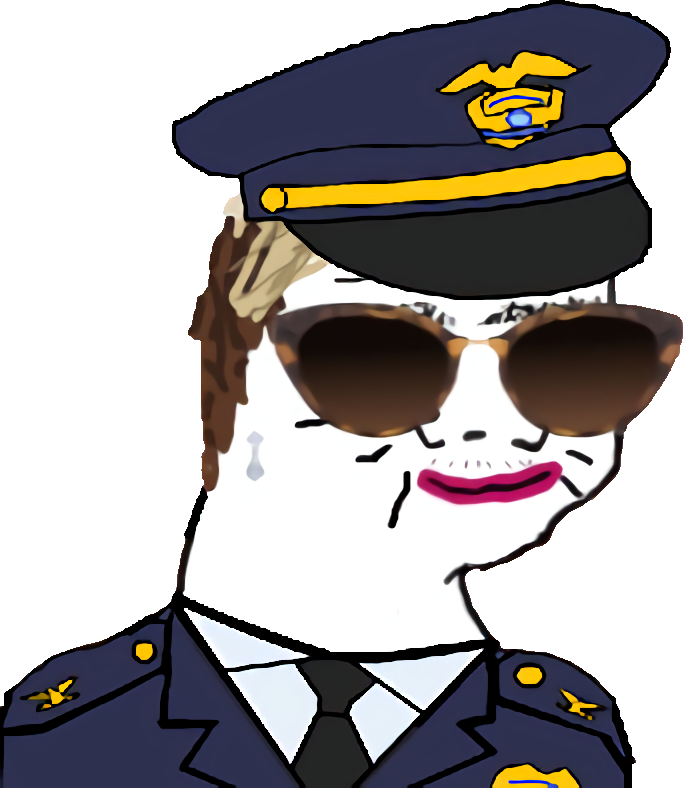
Label: 5_Boomer